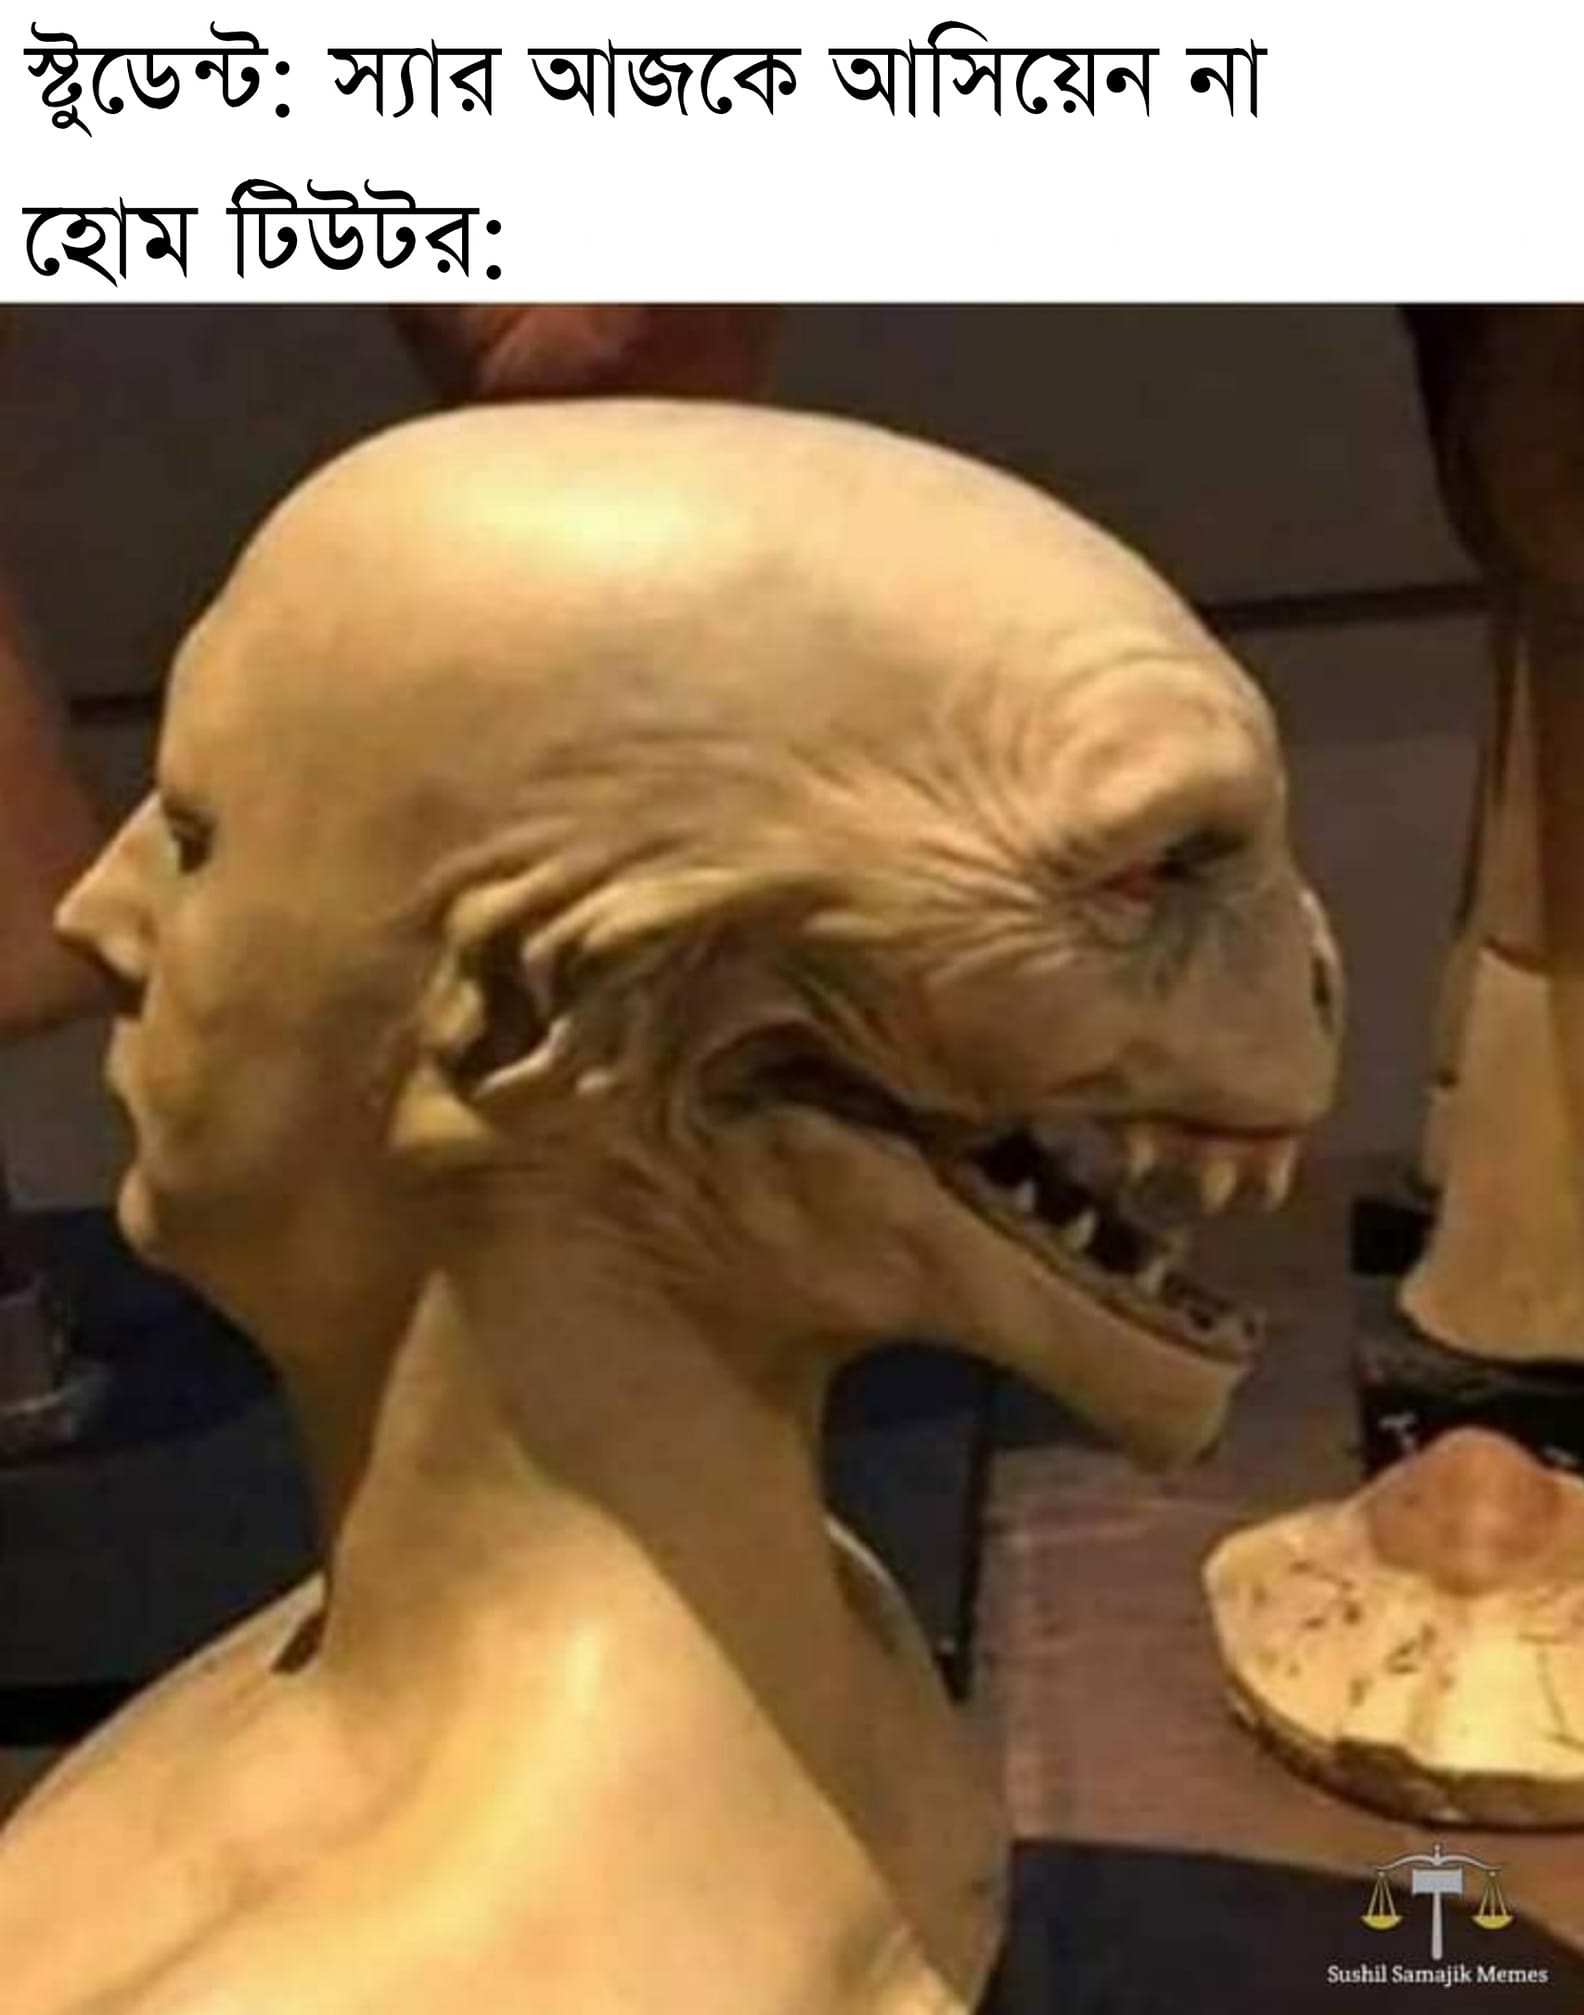
Caption: স্টুডেন্ট :  স্যার আজকে আসিয়েন না   হোম টিউটর :
Label: non-hate